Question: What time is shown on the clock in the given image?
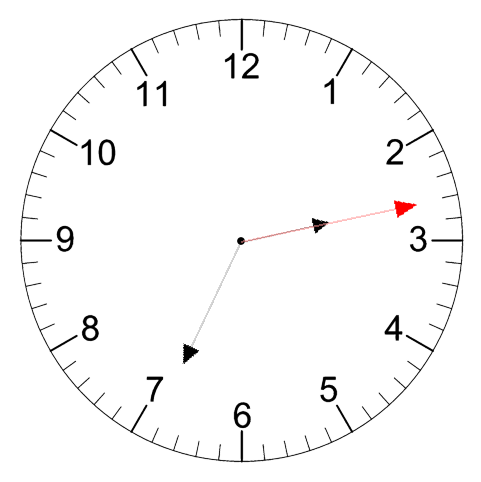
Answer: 02:34:13